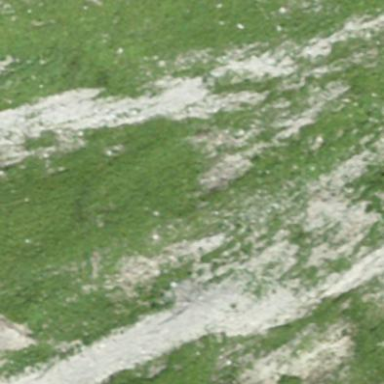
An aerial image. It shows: Natural scree.